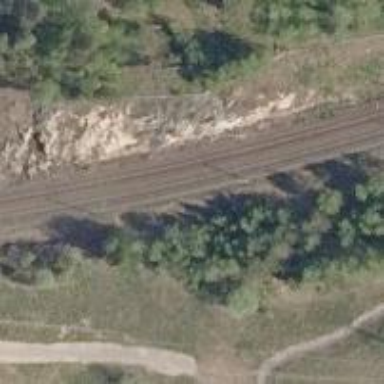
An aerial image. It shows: Railway signal supported by catenary mast.